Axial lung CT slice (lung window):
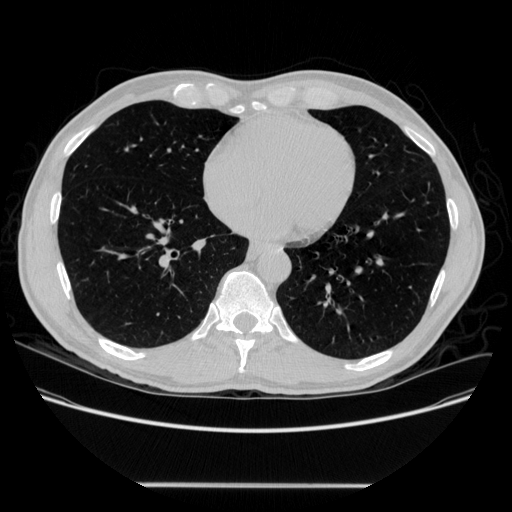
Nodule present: no